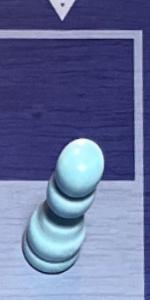
Label: Pawn_White